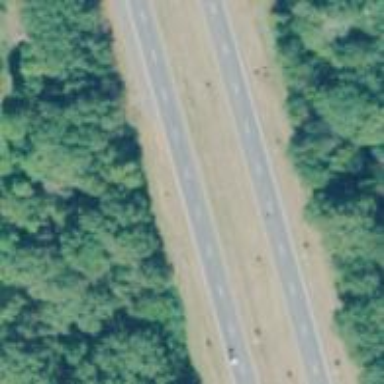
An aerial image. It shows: Expressway with asphalt surface categorized as trunk highway.